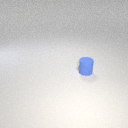
small blue rubber cylinder